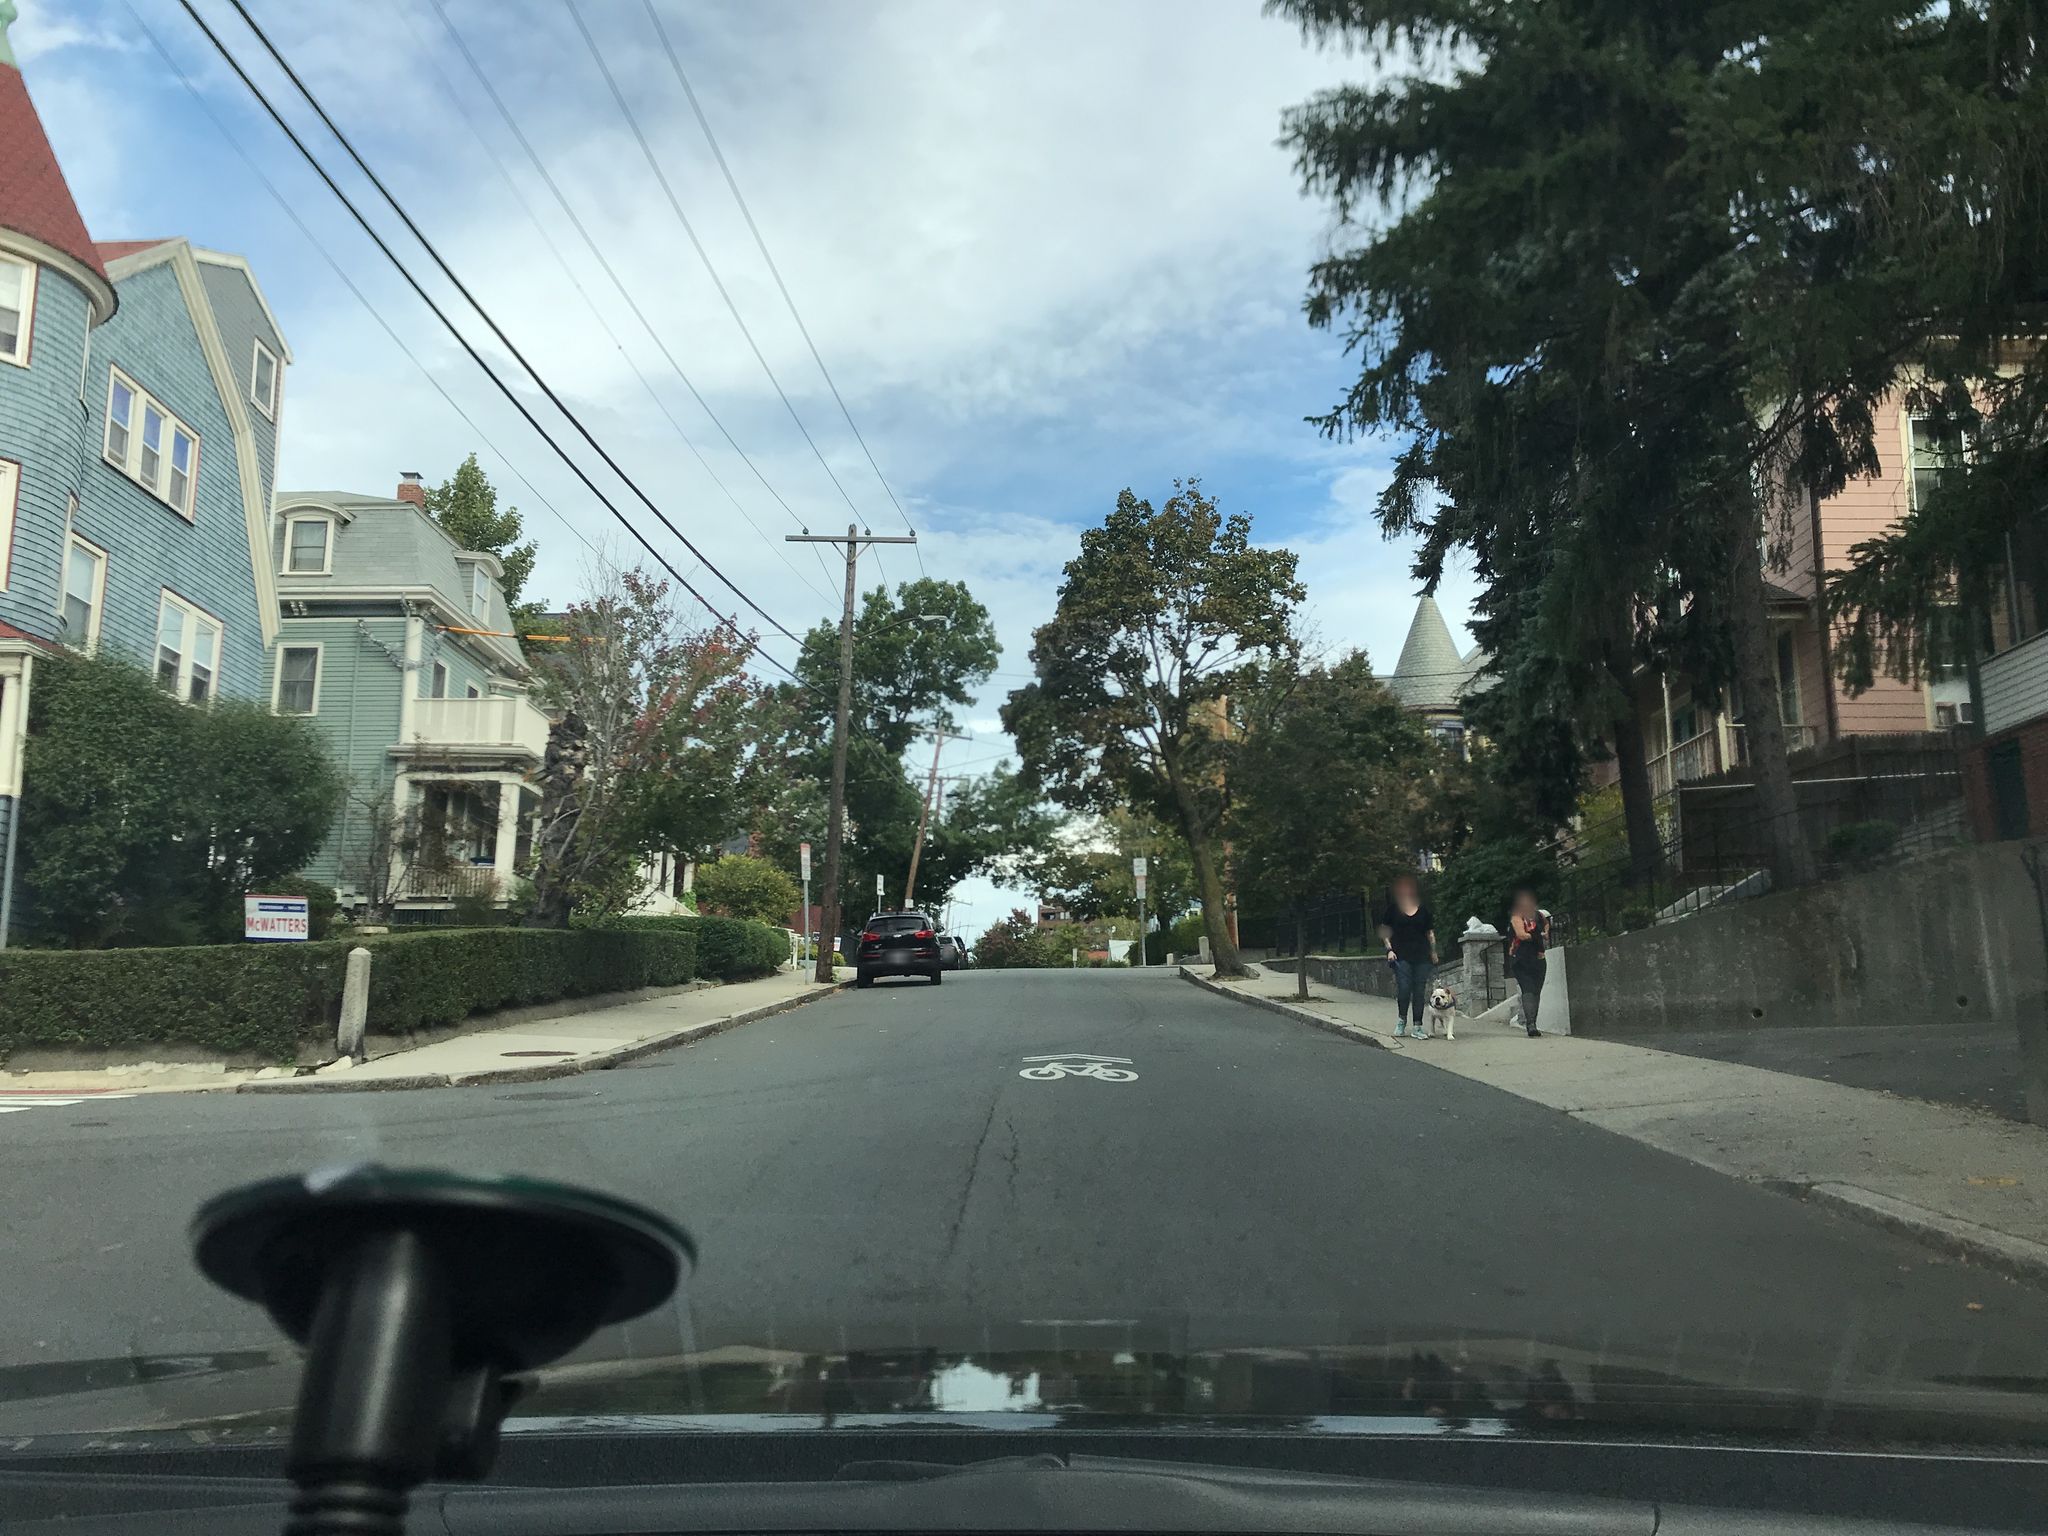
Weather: cloudy
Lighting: day
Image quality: good
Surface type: driving surface
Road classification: residential
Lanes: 1
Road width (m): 12.2
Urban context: urban centre
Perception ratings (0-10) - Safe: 2.43, Lively: 8.07, Beautiful: 7.05, Boring: 1.61, Depressing: 0.97, Wealthy: 5.59